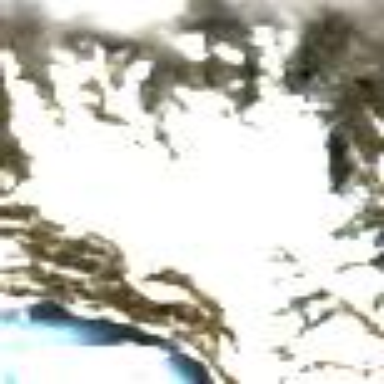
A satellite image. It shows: Stunning view of glacier.